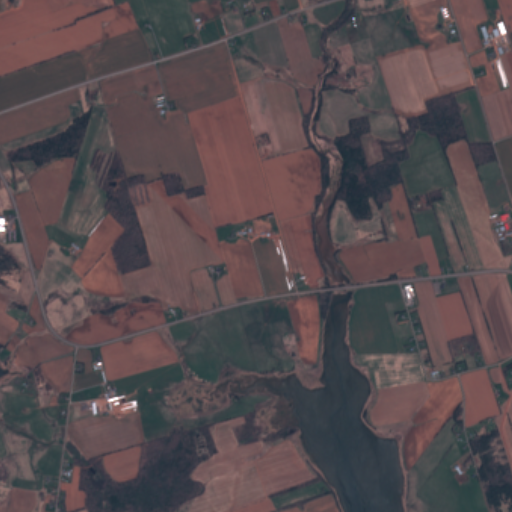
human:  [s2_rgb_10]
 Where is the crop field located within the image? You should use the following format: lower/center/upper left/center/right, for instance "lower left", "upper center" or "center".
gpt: The crop field is located in the lower left of the image.
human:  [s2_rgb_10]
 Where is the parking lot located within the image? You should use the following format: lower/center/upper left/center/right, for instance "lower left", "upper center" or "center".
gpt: The parking lot is located in the lower left of the image.
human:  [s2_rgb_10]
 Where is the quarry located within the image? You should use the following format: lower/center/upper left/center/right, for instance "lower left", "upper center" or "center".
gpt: The quarry is located in the upper left of the image.
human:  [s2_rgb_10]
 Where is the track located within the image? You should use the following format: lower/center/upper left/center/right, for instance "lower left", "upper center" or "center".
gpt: The track is located in the lower right of the image.
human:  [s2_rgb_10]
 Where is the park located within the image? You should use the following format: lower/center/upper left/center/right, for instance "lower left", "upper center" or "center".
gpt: There is no park in the image.